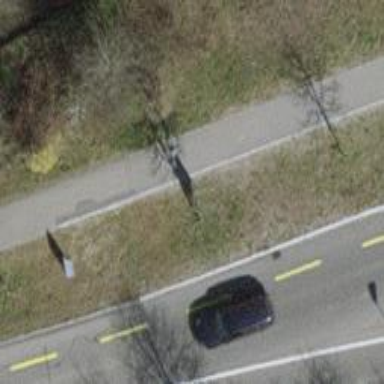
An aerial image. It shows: Paved footway.